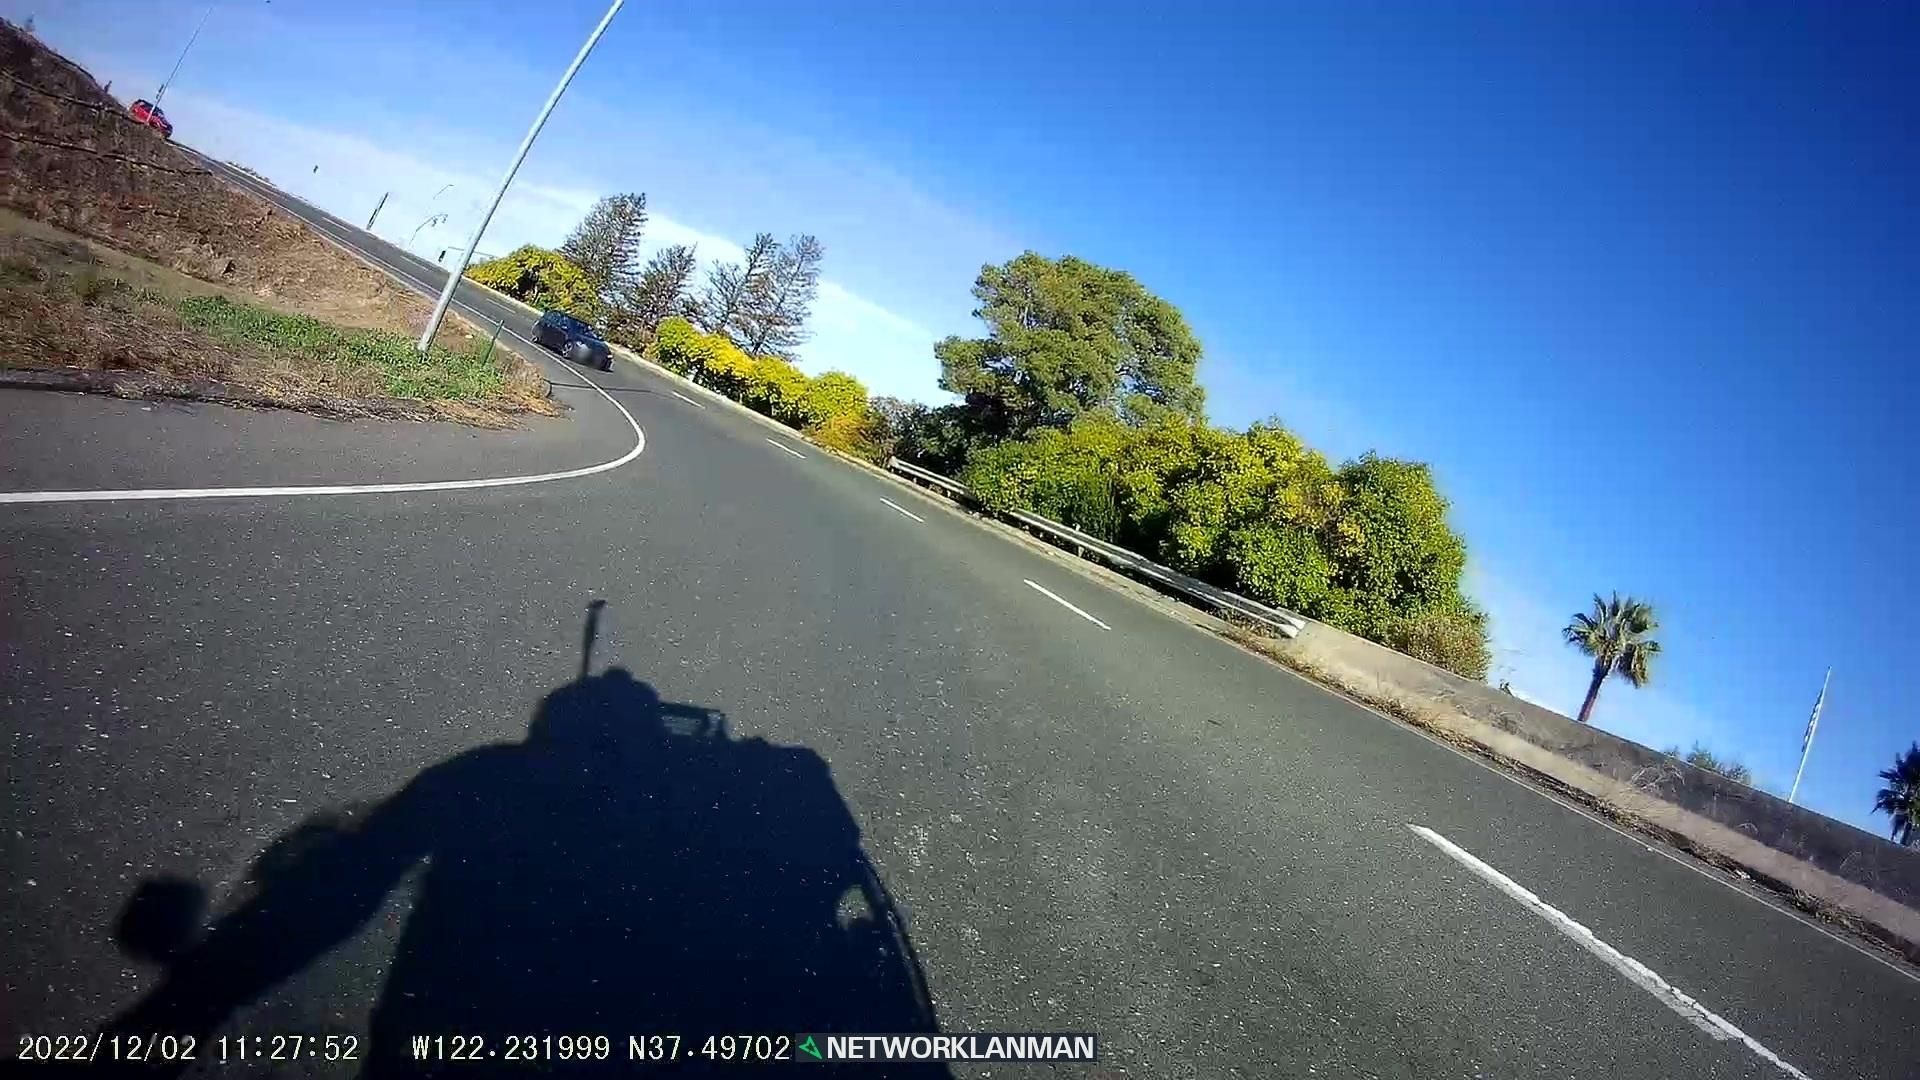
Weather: clear
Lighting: day
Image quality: good
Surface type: driving surface
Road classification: motorway_link
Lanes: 2, 1
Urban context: suburban or peri-urban
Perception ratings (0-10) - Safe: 1.65, Lively: 3.61, Beautiful: 8.99, Boring: 5.75, Depressing: 3.17, Wealthy: 4.88